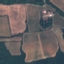
Land use / land cover: PermanentCrop